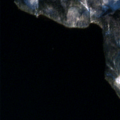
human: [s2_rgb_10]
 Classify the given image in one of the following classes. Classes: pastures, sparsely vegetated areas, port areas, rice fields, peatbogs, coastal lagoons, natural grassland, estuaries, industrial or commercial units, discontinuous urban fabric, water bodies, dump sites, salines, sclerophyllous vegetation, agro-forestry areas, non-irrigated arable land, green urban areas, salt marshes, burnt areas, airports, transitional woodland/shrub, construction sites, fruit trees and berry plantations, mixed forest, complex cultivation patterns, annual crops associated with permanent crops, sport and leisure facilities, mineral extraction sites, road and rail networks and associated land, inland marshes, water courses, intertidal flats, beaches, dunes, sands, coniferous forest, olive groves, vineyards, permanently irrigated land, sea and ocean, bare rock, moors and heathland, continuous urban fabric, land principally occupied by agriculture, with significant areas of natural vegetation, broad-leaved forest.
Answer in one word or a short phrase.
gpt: mixed forest, water bodies